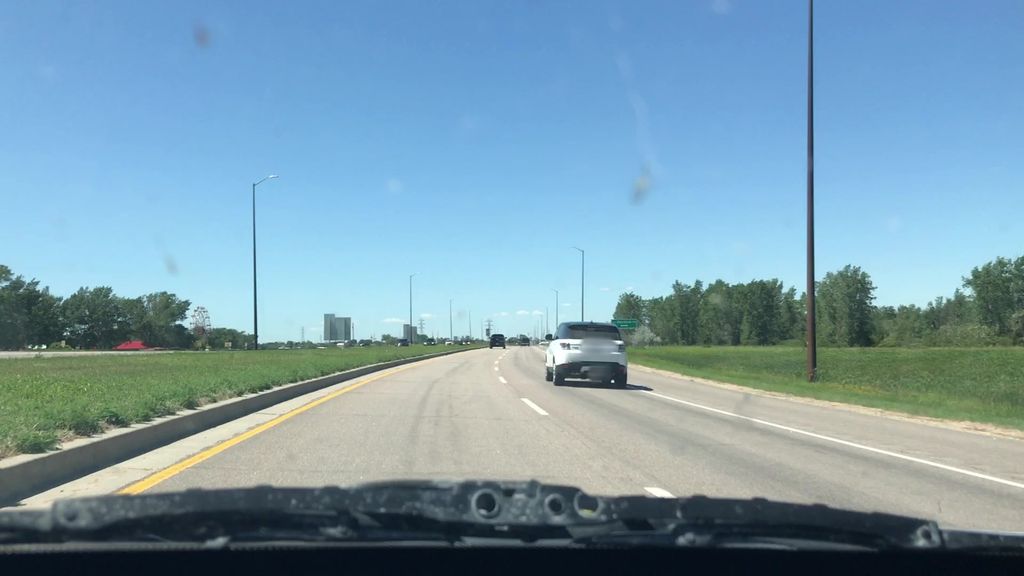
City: winnipeg